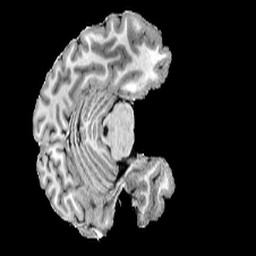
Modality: T1w
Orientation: axial
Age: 23
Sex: female
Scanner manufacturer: siemens
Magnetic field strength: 6.98 T
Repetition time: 6 s
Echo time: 0.00302 s